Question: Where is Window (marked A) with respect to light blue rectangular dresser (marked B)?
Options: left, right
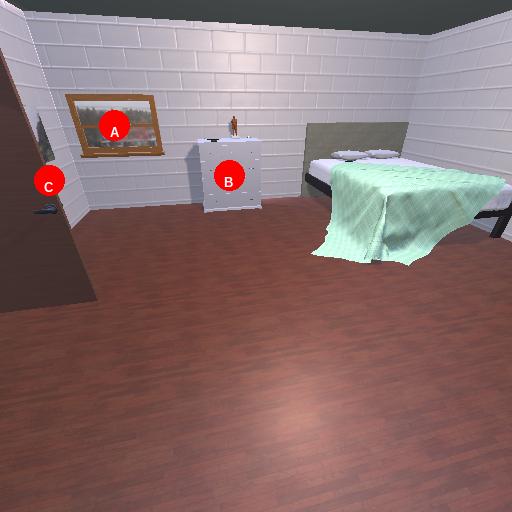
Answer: left